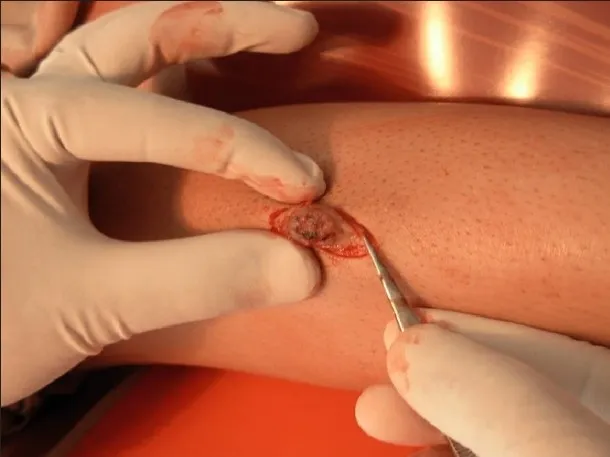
Painless, dusky raised lesion on the shin.
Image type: medical_photograph (other_medical_photograph)